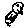
Label: bird